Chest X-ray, AP view. Patient: 54 years old, sex M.
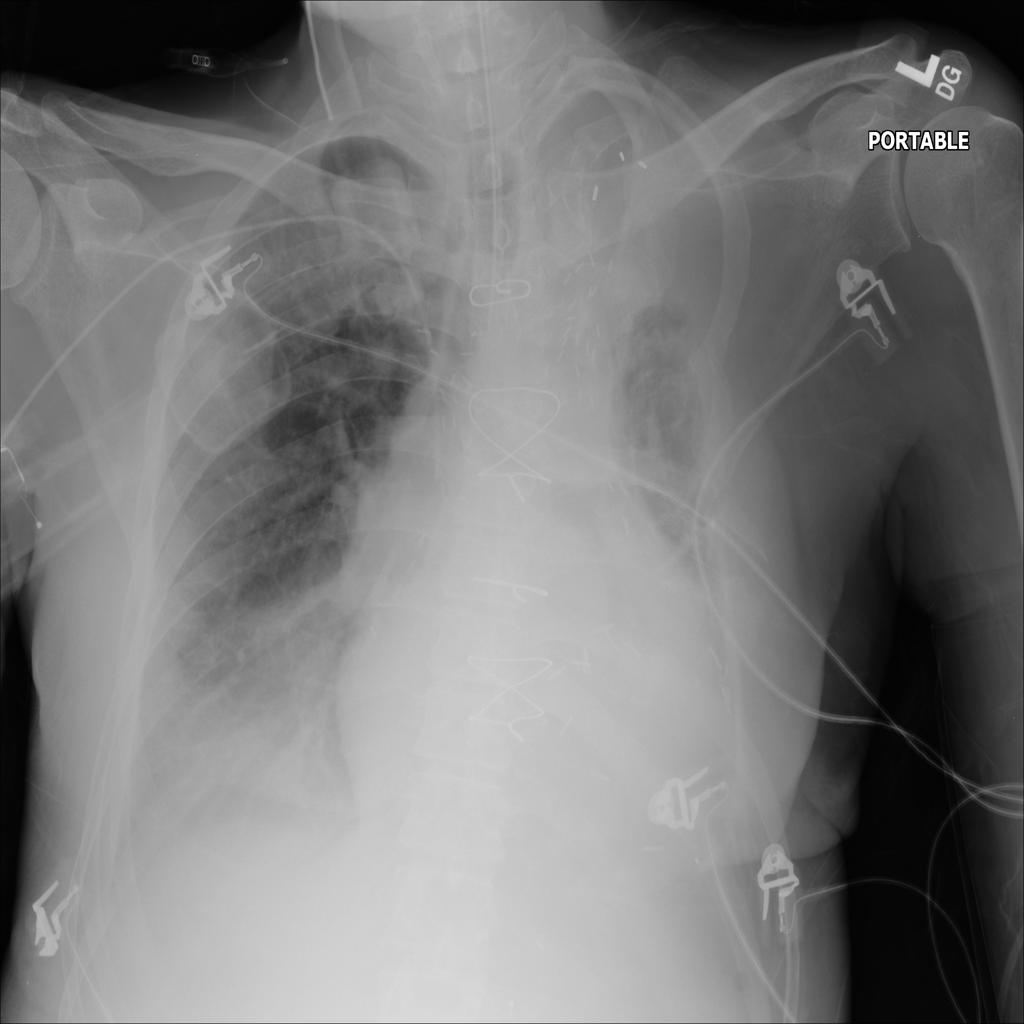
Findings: Atelectasis, Infiltration